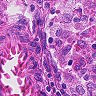
Metastatic tissue present: no